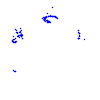
Particle: proton